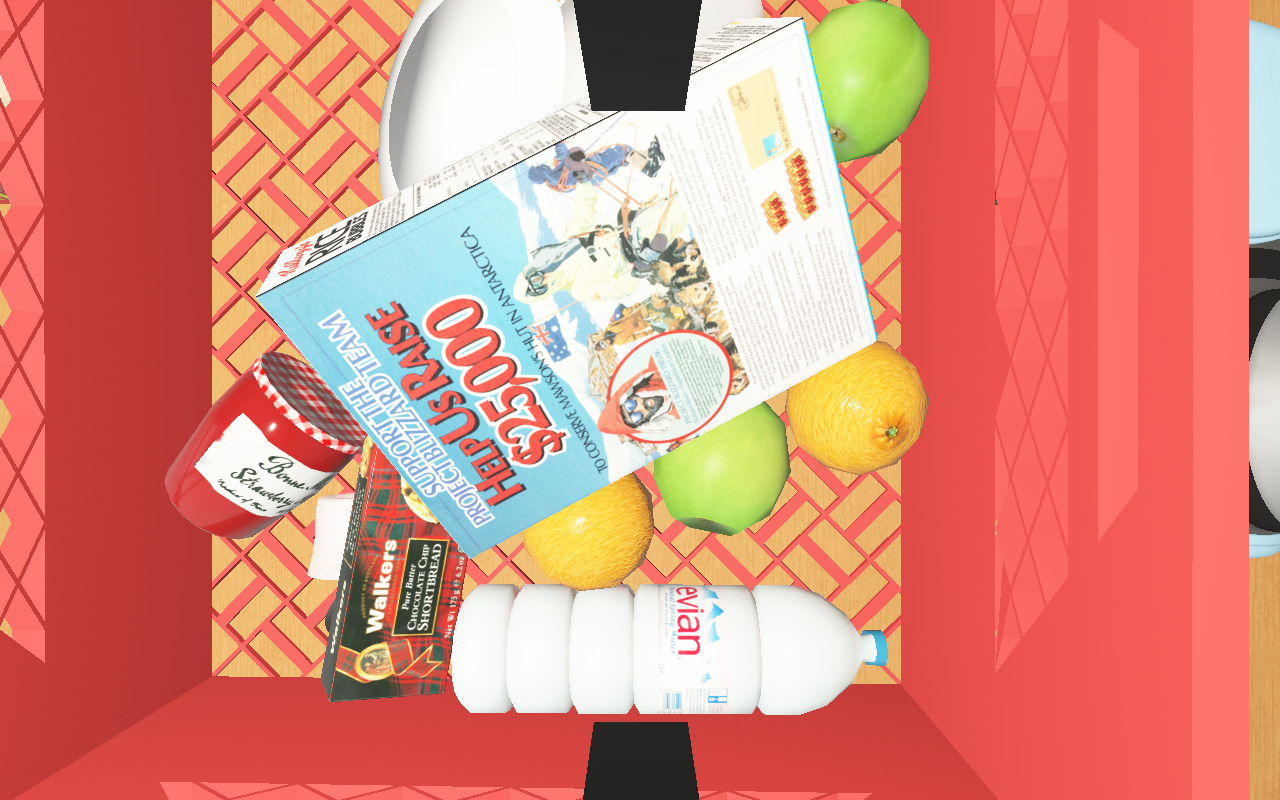
Objects in the scene:
carafe
apple
apple
orange
orange
spoon
glass
honey jar
jam jar
cereal box
cereal box
biscuit box